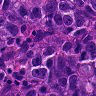
Metastatic tissue present: yes